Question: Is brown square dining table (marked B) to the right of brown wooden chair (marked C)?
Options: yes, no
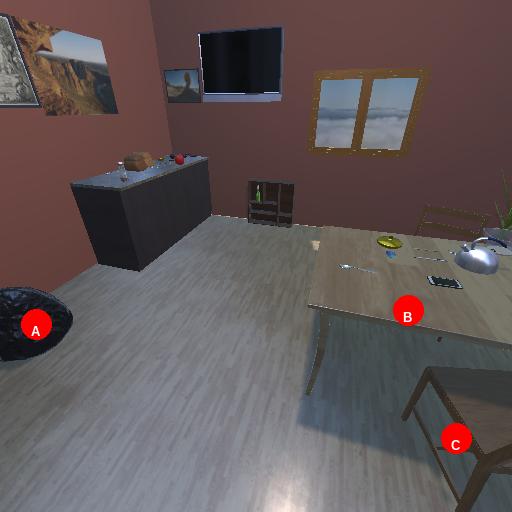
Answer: yes